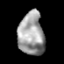
Tissue: prostate
Cell type: T cells
Senescence score: 0.3474
Nuclear area (px): 1090
Mean DAPI intensity: 159.461